三年级 · 度量几何学
请看以下钟面所显示的小华上学相关信息, 解决数学问题。

去上学

到学校

(1) 小华上学路上用了多长时间?

（2）小华明天值日，必须 7: 00 到校，他最晚什么时候在家出发?
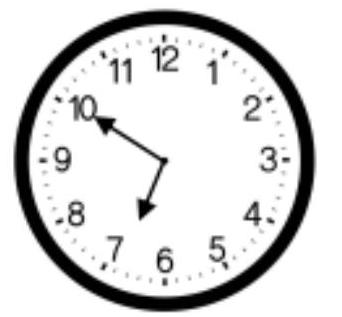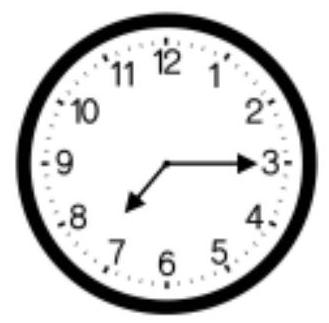
答案: (1) 25 分钟

(2) $6: 35$

【分析】(1) 用到学校的时刻减去上学的时刻, 求出上学路上所用的时间。

(2) 用应该到校的时刻减去上学路上所用的时间, 求出最晚在家出发的时刻。

【详解】（1） $7: 15-6: 50=25$ （分钟）

答: 小华上学路上用了 25 分钟。

(2) $7: 00-25$ 分钟 $=6: 35$
答: 他最晚 $6: 35$ 在家出发。

【点睛】本题考查经过时间的计算和时间的推算, 关键是熟练掌握开始时刻、经过时间和结束时刻之间的关系。